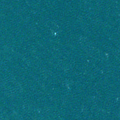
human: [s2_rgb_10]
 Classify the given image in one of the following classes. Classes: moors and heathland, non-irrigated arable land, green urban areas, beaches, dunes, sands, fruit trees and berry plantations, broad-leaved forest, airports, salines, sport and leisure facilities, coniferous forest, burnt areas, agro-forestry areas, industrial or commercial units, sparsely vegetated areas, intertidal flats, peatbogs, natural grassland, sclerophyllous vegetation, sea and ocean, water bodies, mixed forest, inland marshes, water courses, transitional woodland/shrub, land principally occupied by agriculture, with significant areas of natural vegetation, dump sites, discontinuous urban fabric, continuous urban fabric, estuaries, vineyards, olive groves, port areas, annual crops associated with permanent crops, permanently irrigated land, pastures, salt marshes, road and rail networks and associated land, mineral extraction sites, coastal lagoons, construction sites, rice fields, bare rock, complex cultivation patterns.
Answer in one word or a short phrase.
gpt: sea and ocean